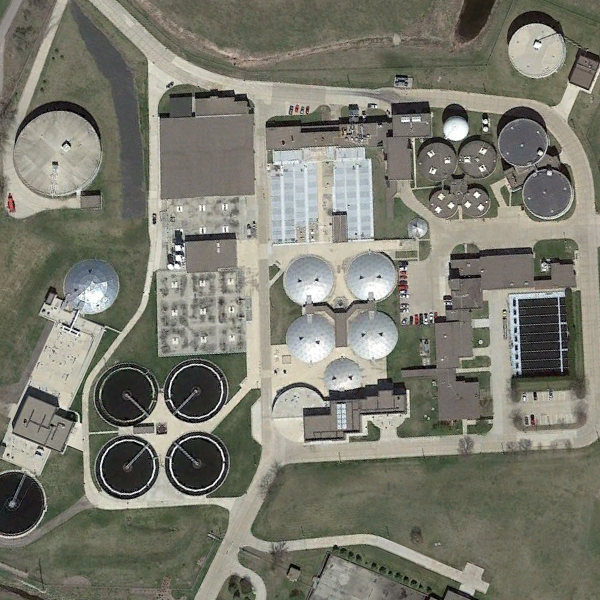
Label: StorageTanks